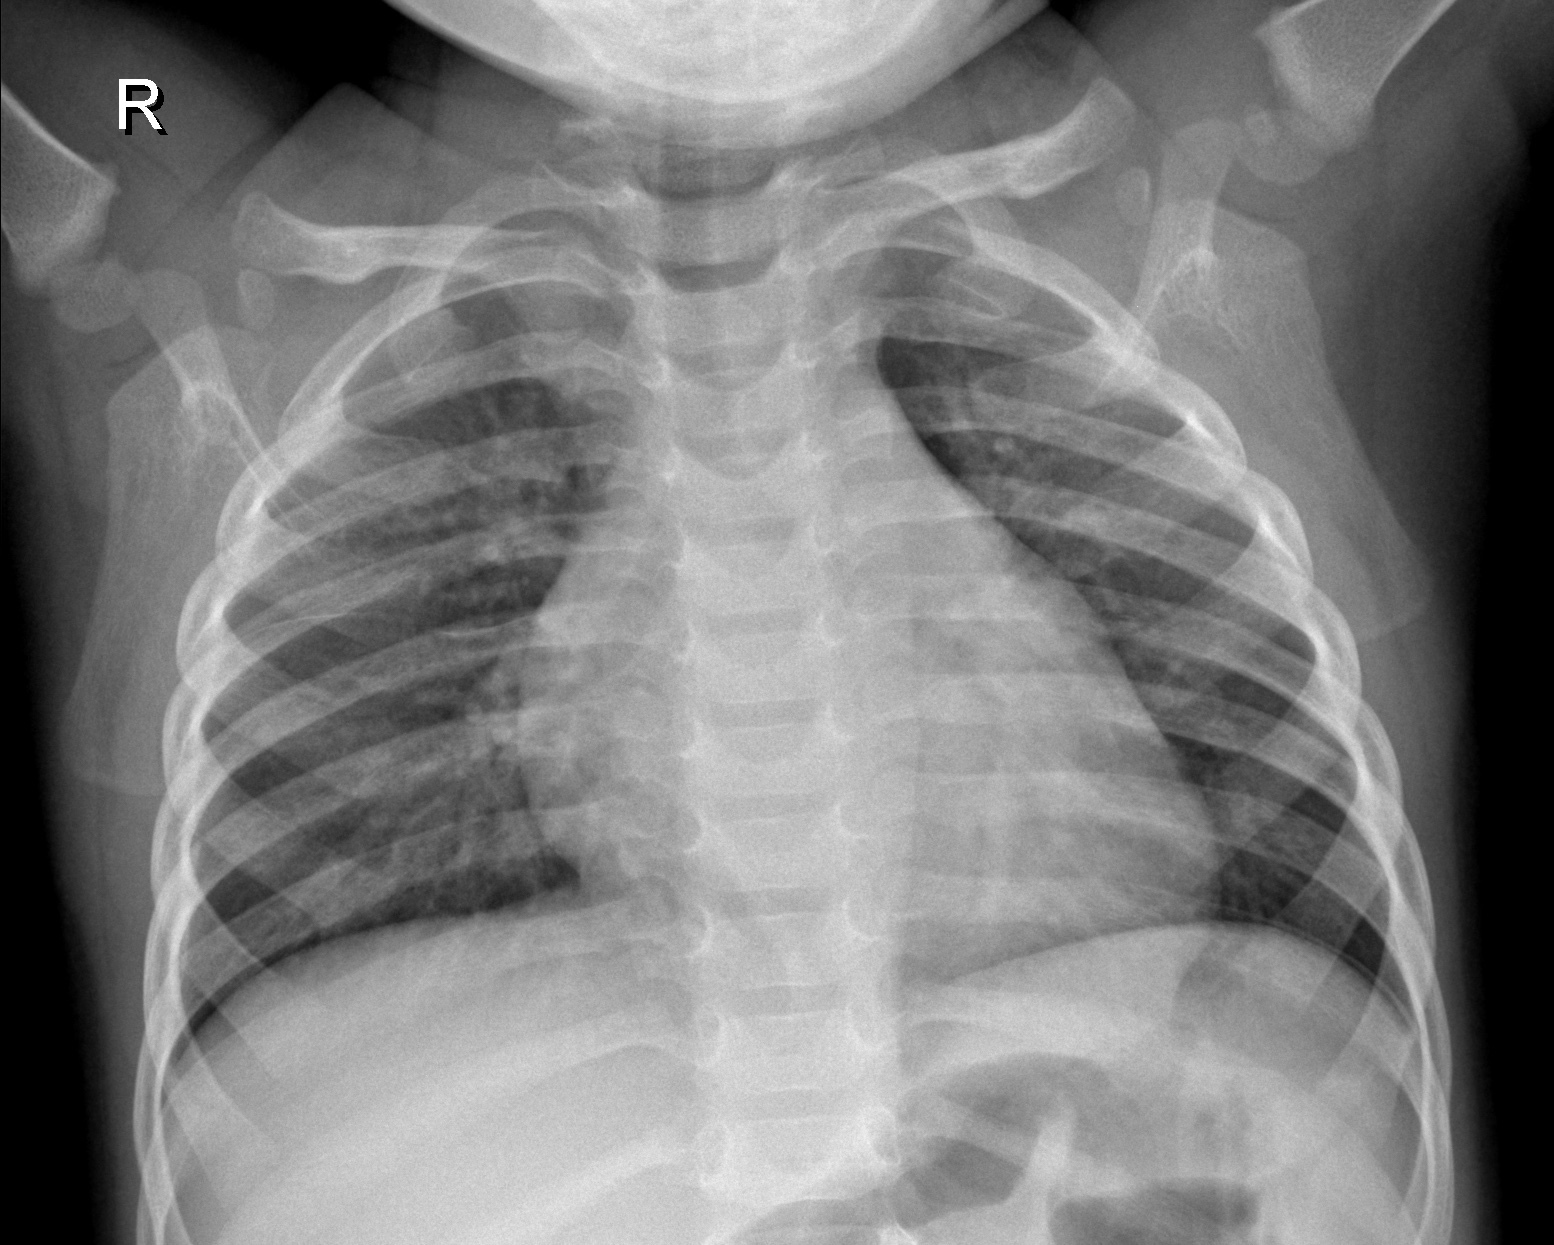
Diagnosis: NORMAL